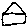
Label: house